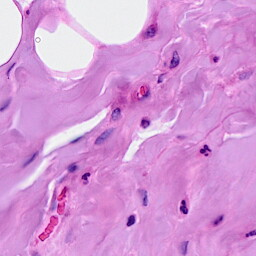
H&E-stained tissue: Breast